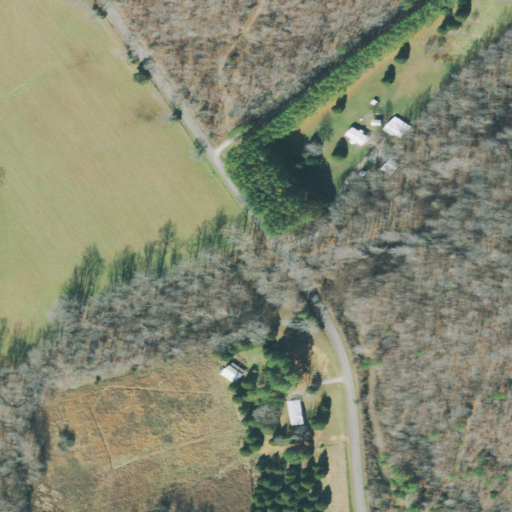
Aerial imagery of valley in Tennessee named Knot Hollow containing deciduous forest, pasture, open development, mixed forest, evergreen forest, shrub, and low intensity development